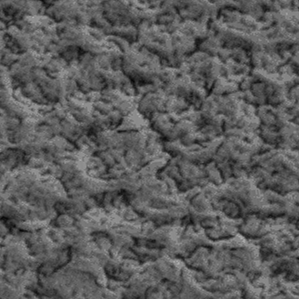
Label: frost